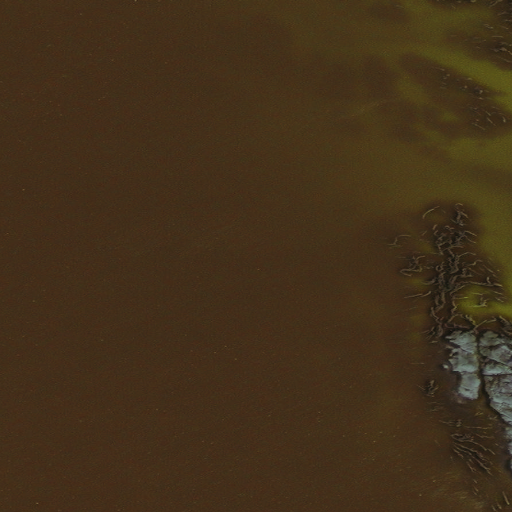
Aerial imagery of island in Alaska named Round Islands containing only unknown